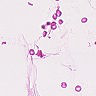
Metastatic tissue present: no